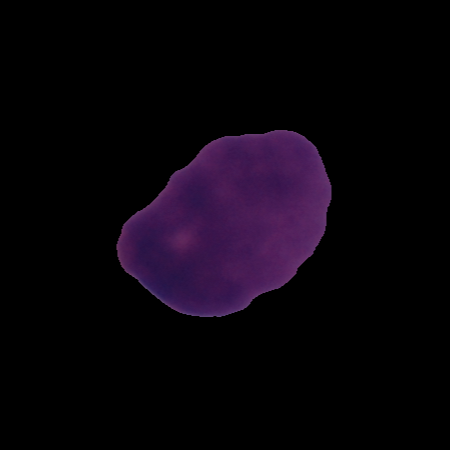
Label: cancer